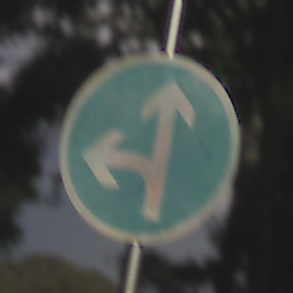
Verkehrszeichen: VorgeschriebeneFahrtrichtungGeradeausOderLinks
Umgebung: Outdoor, Nature
Tageszeit: MorningAfternoon
Wetter: Clear
Licht: Natural
Jahreszeit: NotSpecified
Kontrast: HighContrast